Interaction volume radius: 5 \u00c5
Interaction volume height: 20 \u00c5
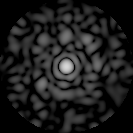
Disorder parameter: 0.7648